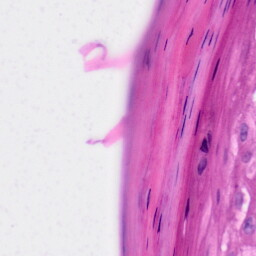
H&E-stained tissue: Skin